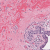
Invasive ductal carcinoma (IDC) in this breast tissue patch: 0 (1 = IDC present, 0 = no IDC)